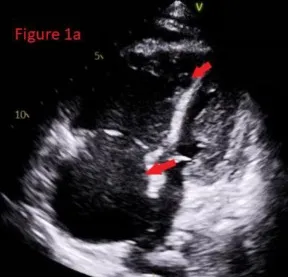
Transthoracic echocardiography of dilated atrium showing early forming Thrombus.
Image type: radiology (ultrasound)